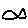
Label: fish